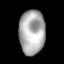
Tissue: skin
Cell type: Epithelial cells
Senescence score: 0.2212
Nuclear area (px): 1127
Mean DAPI intensity: 172.494